Field crop: tomato
Growth stage: 1
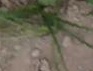
Species: cyperus